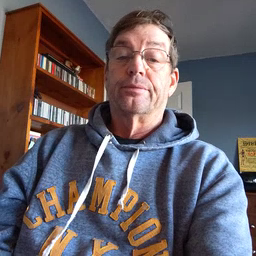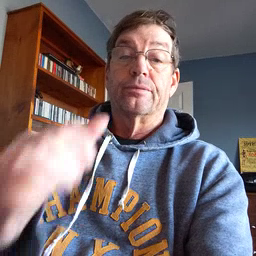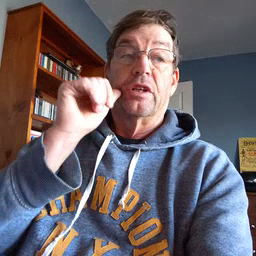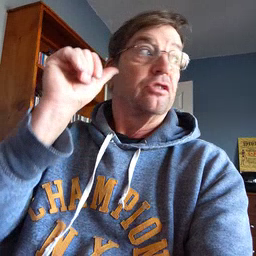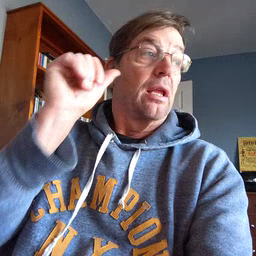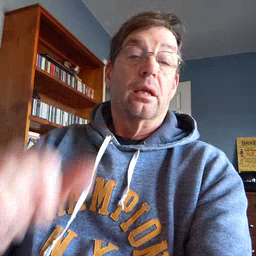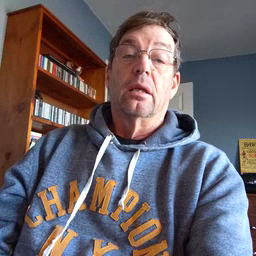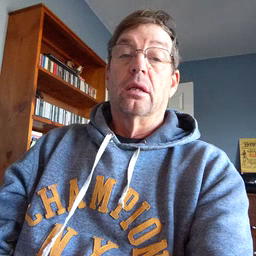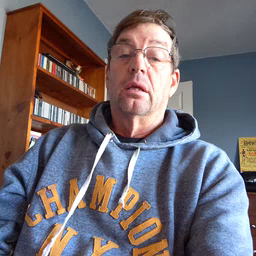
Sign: yesterday